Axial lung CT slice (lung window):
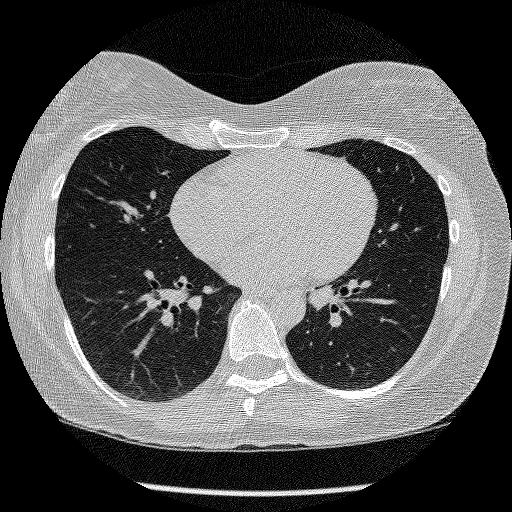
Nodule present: no